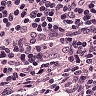
Metastatic tissue present: no